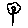
Label: flower